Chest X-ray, PA view. Patient: 33 years old, sex F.
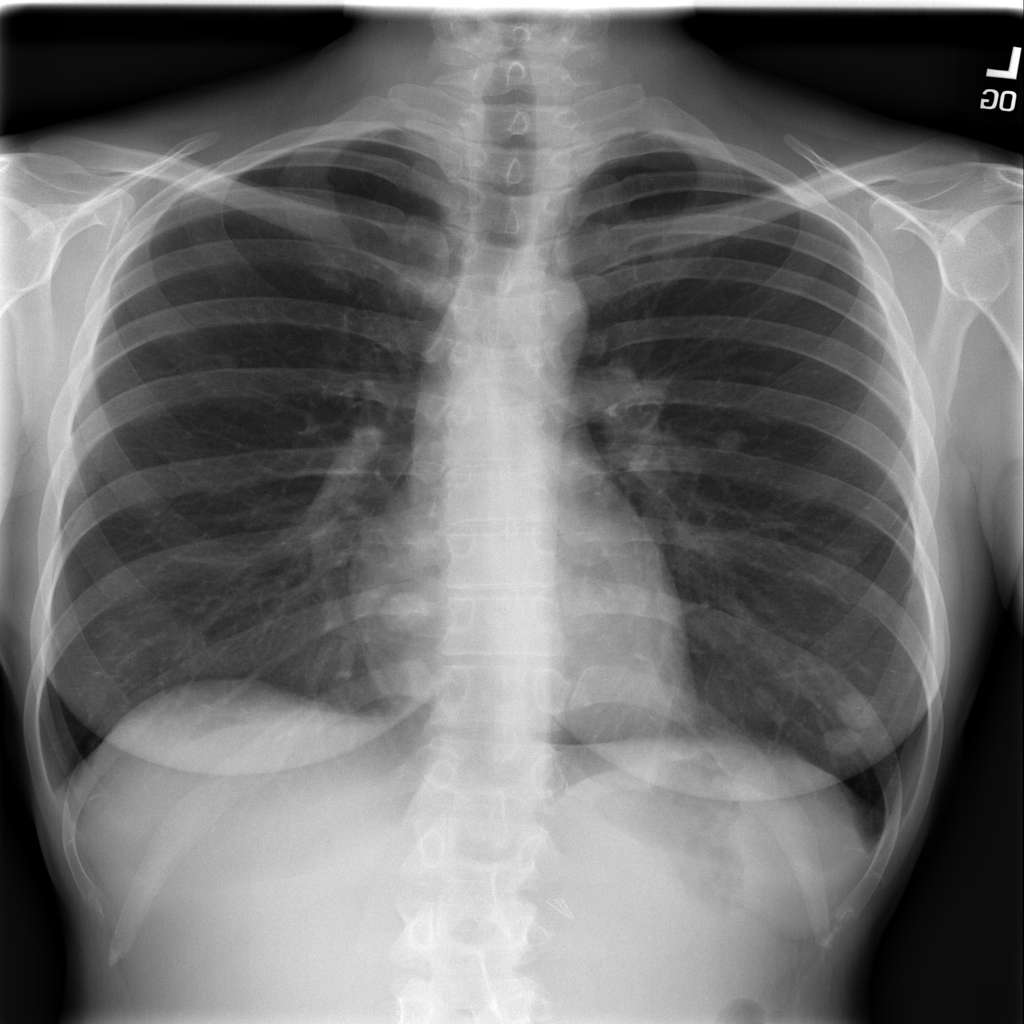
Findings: No Finding